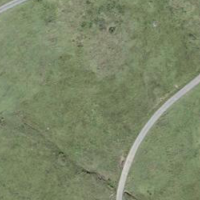
EUNIS habitat code: 23
Species observed at this site:
Geum rivale